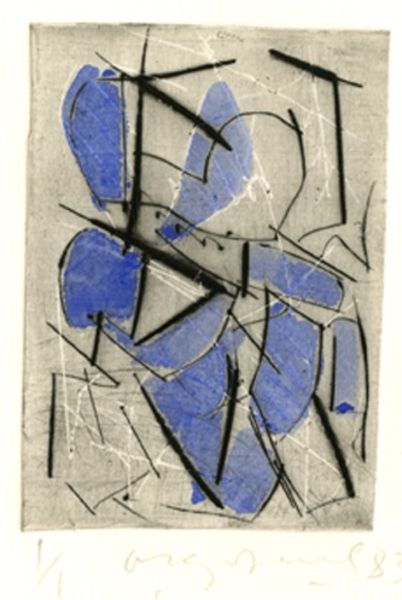
Titel: No. 662, No. 662
Künstler: Oleg Kudriashov
Standort: Amherst (Massachusetts, USA)
Institution: Mead Art Museum, Amherst College
Schlagwörter: blue, white, black, grey, modern, print, sheet, horizontal, drawing, paper, color, etching, line, sketch, pen, abstract, square, geometric, pencil, circle, form, forms, lines, shapes, beautiful, brush, lithograph, picasso, canvas, minimal, simple, round, sharp, rectangular, triangle, circular, parint, ulgy, scrap, 83, kafka, 662, ultramarine, drawomg